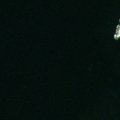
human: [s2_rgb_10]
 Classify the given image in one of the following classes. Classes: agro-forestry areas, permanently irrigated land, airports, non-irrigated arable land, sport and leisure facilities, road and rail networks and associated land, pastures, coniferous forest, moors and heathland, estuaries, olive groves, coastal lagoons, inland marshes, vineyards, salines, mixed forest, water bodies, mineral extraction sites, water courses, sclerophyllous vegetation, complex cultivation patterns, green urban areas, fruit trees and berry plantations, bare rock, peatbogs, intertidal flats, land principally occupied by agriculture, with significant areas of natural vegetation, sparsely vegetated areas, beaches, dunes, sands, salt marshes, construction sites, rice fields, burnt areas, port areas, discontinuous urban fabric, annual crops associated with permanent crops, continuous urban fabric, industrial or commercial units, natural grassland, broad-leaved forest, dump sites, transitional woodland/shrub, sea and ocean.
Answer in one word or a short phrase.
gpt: sea and ocean